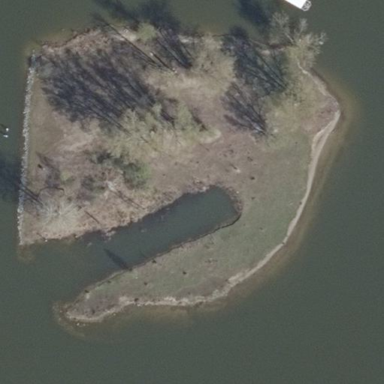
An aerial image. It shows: Islet with grassy landuse.